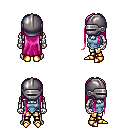
a pixel art fantasy rpg character, male body template, skeleton, blue vest, gold greaves, pink extra-long hairstyle, metal helm, gold boots, four views (front, back, left, right), 2x2 character sprite sheet, small pixel art, hard edges, no anti-aliasing